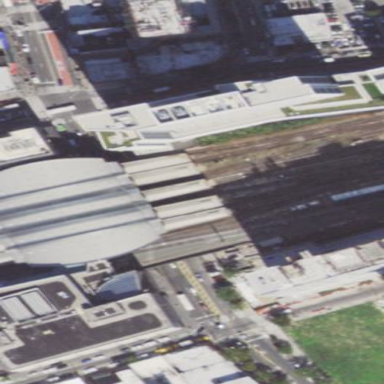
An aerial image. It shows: Train station building.